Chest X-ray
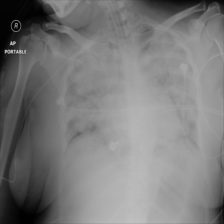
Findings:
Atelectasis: negative
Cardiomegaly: negative
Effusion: negative
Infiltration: positive
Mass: negative
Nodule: negative
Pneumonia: positive
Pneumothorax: negative
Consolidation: negative
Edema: positive
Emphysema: negative
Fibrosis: negative
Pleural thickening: negative
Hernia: negative